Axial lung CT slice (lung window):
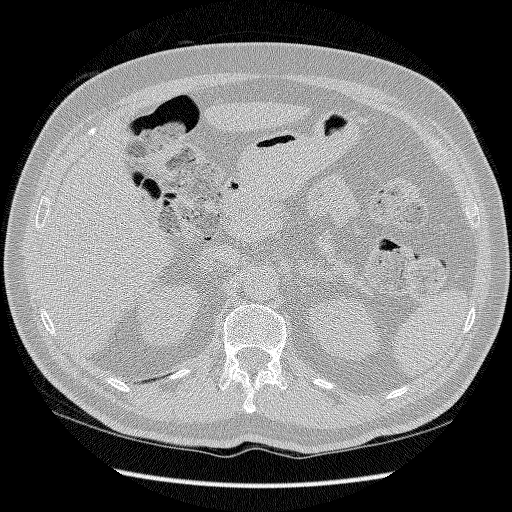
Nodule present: no